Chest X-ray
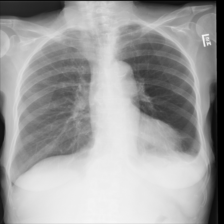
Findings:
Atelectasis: negative
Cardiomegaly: negative
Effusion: positive
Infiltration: negative
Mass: negative
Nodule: negative
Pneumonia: negative
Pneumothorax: negative
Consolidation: negative
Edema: negative
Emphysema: negative
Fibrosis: negative
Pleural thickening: negative
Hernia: negative